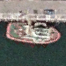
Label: civil